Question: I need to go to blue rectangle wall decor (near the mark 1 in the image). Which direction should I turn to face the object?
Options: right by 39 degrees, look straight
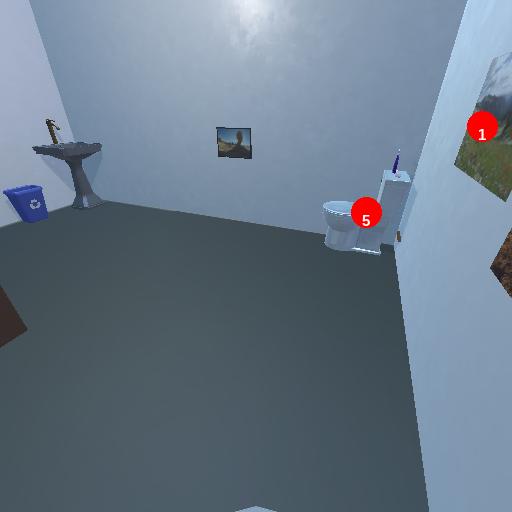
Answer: right by 39 degrees